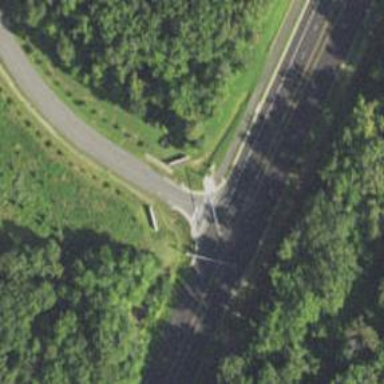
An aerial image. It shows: Marked crossing on cycleway.